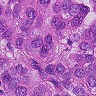
Metastatic tissue present: yes